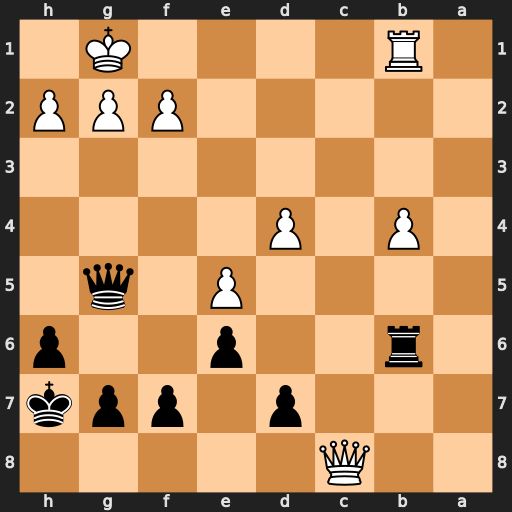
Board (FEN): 2Q5/3p1ppk/1r2p2p/4P1q1/1P1P4/8/5PPP/1R4K1
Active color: b
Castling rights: -
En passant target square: -
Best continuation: Rc6 Qxc6 dxc6